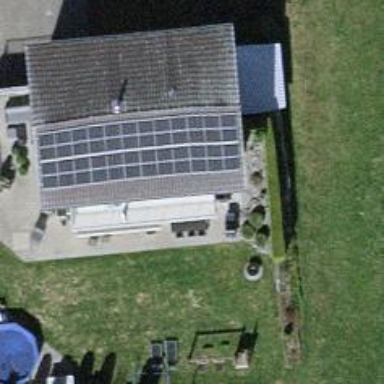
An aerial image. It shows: Solar power generator utilizing photovoltaic technology with solar photovoltaic panels.